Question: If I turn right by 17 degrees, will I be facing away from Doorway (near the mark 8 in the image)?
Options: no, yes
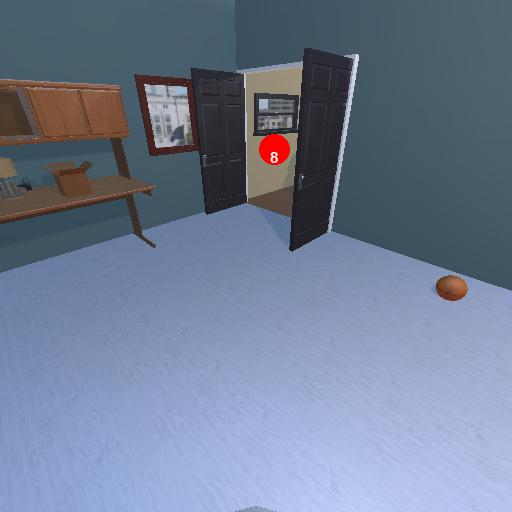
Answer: no